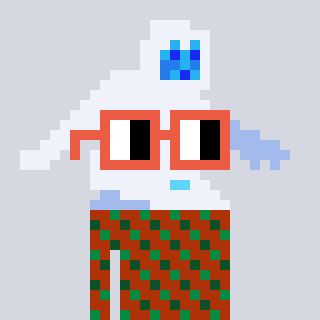
a pixel art character with square orange glasses, a yeti-shaped head and a hotbrown-colored body on a cool background